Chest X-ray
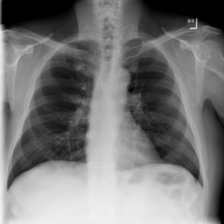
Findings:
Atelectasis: negative
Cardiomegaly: negative
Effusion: negative
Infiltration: negative
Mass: negative
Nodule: negative
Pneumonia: negative
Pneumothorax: negative
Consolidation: negative
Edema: negative
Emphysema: negative
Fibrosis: negative
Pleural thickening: negative
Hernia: negative